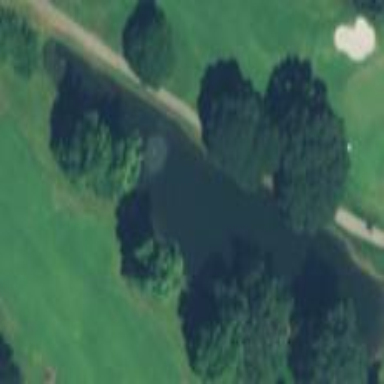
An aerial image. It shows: Scenic view of water hazard on golf course. The natural water feature adds beauty to the landscape.